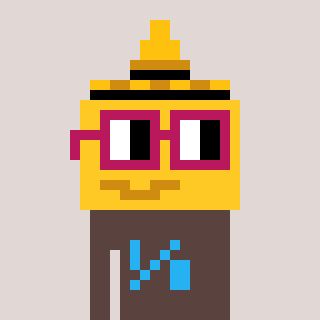
a pixel art character with square dark red glasses, a mustard-shaped head and a darkbrown-colored body on a warm background